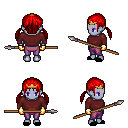
a pixel art fantasy rpg character, female body template, dark elf, purple skin, maroon long-sleeve shirt, magenta pants, red twin-tailed hairstyle, gold tiara, gold gloves, black slippers, spear, four views (front, back, left, right), 2x2 character sprite sheet, small pixel art, hard edges, no anti-aliasing